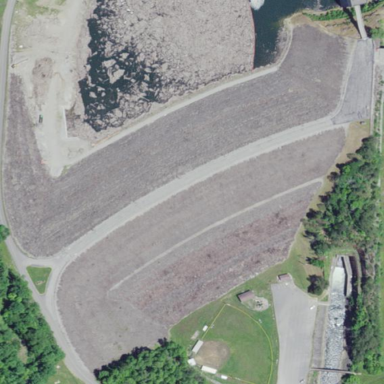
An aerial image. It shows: Dam constructed as man-made waterway.